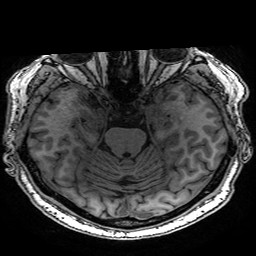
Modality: T1w
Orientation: coronal
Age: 64
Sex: male
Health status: healthy
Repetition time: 2.53 s
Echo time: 0.0034 s